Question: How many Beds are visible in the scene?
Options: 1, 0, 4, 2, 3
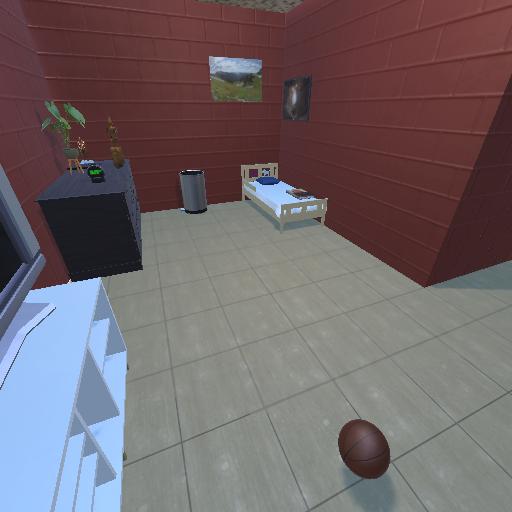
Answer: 1